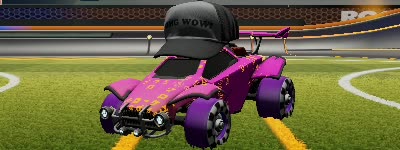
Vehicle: octane